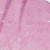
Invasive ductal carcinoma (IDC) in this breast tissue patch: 0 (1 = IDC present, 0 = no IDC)